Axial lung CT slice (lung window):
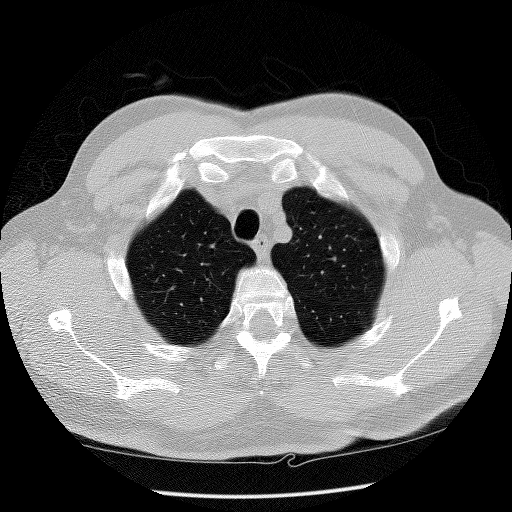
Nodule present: no